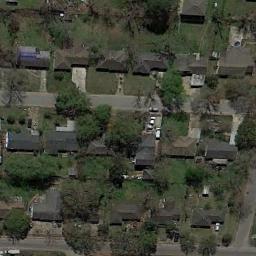
Label: residential